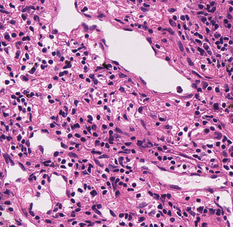
Tumor epithelial tissue: no
Tumor-associated stroma tissue: yes
Normal tissue: no